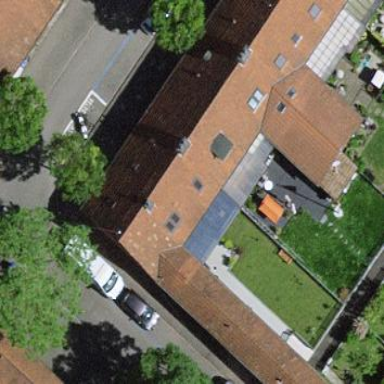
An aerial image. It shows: Terrace building.